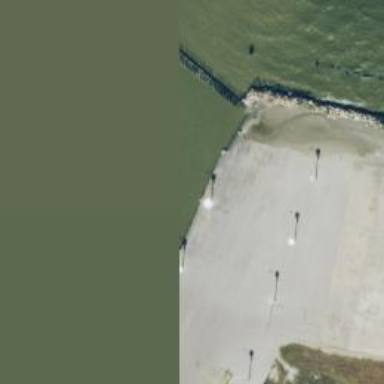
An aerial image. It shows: Slipway on leisure land.